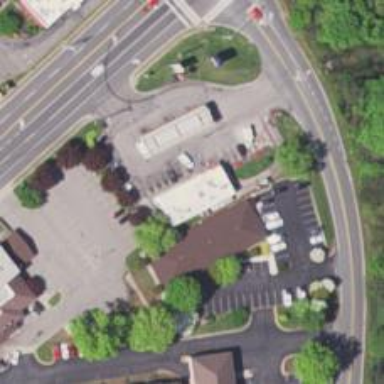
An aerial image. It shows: Convenience shop.